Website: walmart
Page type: payment
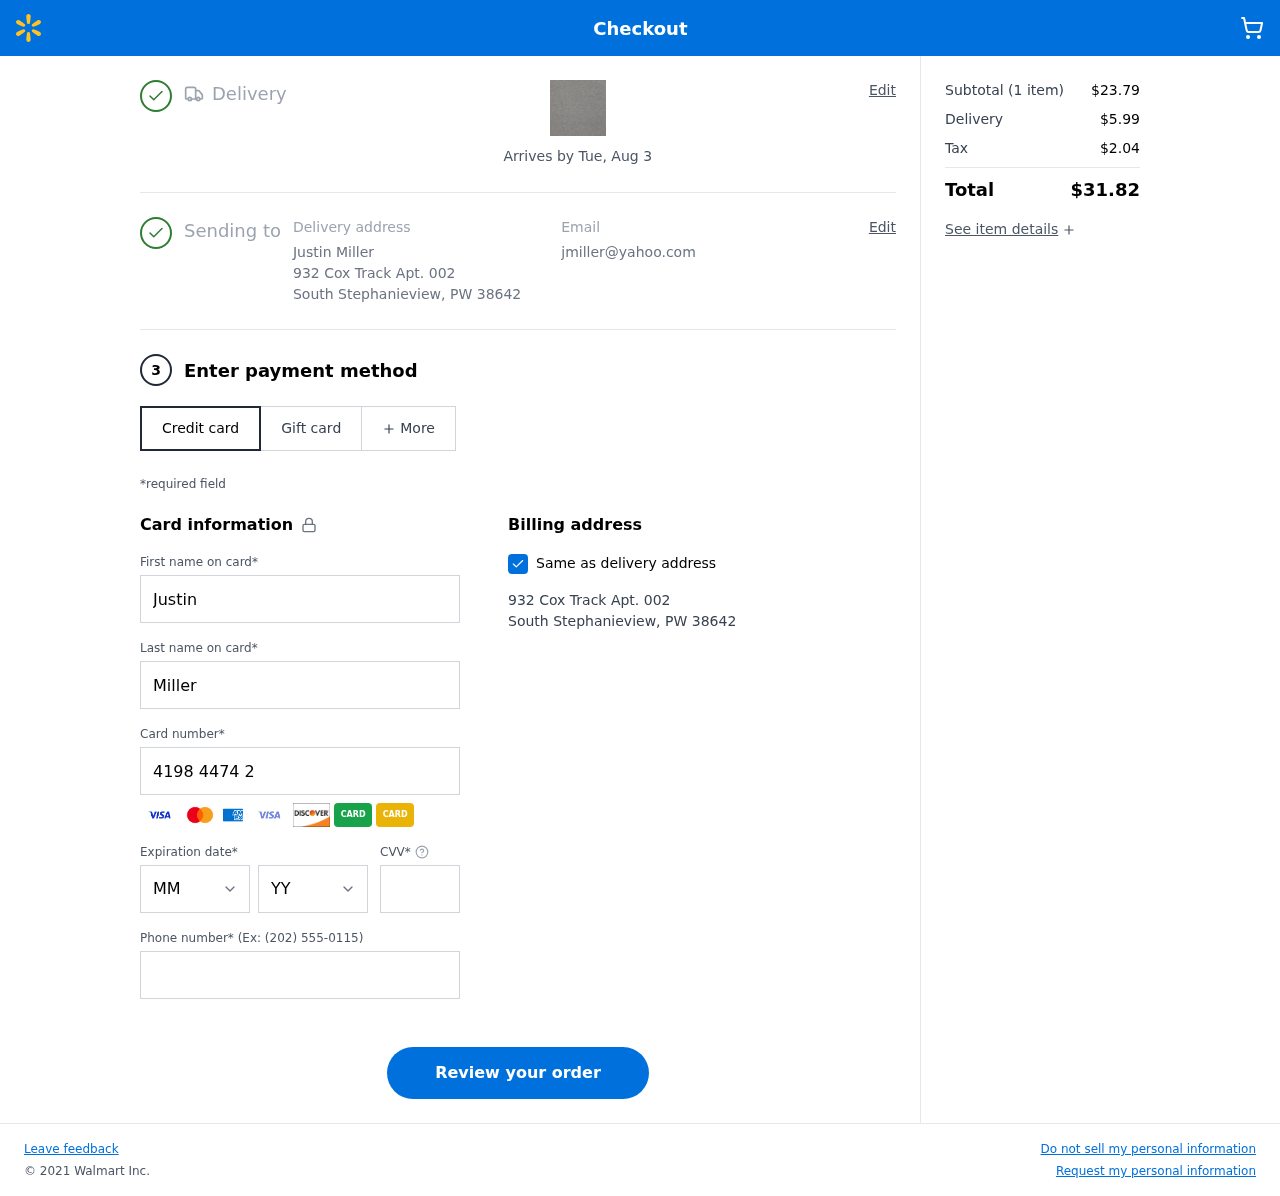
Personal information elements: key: PII_CARD_CVV
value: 082
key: PII_CARD_EXPIRY_MONTH
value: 08
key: PII_CARD_EXPIRY_YEAR
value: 26
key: PII_CARD_NUMBER
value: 4198 4474 2752 0207
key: PII_CITY
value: South Stephanieview
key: PII_EMAIL
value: jmiller@yahoo.com
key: PII_FIRSTNAME
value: Justin
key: PII_FULLNAME
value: Justin Miller
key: PII_LASTNAME
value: Miller
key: PII_PHONE
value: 6426797545
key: PII_POSTCODE
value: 38642
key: PII_STATE_ABBR
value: PW
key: PII_STREET
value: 932 Cox Track Apt. 002
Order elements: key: ORDER_DELIVERY_DATE
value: Arrives by Tue, Aug 3
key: ORDER_NUM_ITEMS
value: (1 item)
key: ORDER_SUBTOTAL
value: $23.79
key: ORDER_SHIPPING_COST
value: $5.99
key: ORDER_TAX
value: $2.04
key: ORDER_TOTAL
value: $31.82